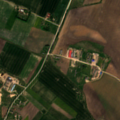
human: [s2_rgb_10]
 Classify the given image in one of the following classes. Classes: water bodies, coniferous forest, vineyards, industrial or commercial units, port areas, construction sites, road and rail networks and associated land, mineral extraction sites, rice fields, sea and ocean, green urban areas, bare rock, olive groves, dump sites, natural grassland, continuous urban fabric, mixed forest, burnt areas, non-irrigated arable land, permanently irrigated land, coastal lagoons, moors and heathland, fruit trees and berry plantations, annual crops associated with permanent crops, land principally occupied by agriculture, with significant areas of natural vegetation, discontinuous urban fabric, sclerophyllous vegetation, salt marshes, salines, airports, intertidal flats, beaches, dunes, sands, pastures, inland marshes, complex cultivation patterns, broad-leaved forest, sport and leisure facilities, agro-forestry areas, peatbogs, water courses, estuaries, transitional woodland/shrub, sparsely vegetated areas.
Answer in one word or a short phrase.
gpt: discontinuous urban fabric, non-irrigated arable land, complex cultivation patterns